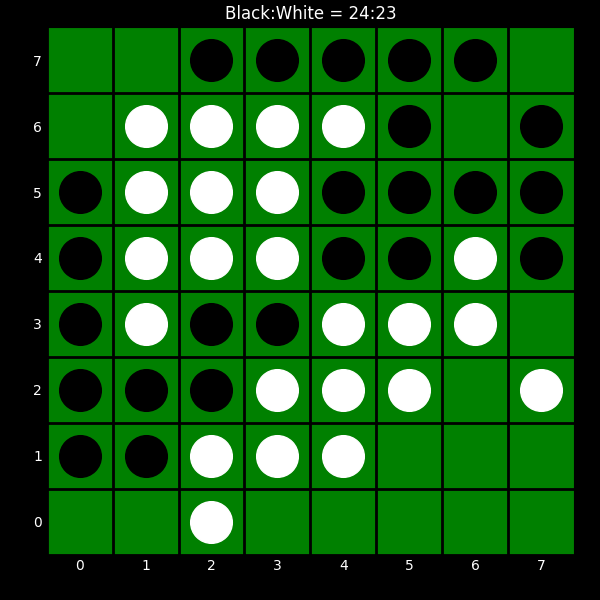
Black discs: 24
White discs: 23